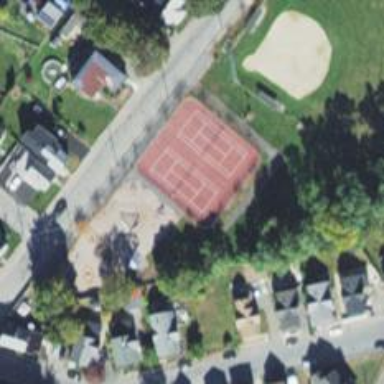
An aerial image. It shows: Tennis court on pitch designated for leisure land.